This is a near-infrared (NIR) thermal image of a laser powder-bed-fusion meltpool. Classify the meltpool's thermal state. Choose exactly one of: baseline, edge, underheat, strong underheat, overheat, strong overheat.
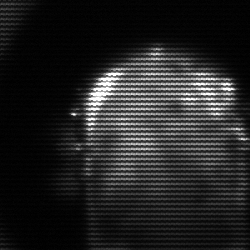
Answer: baseline